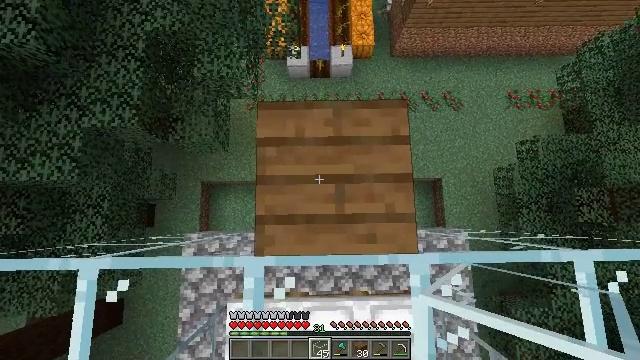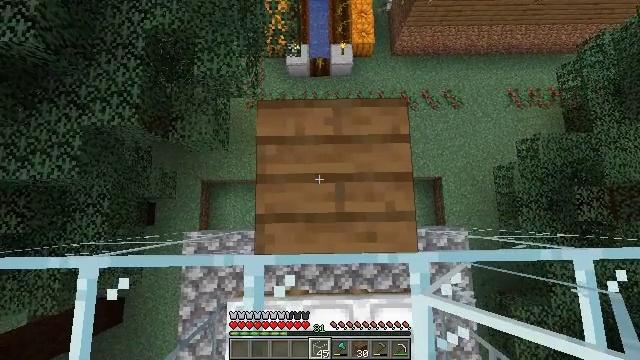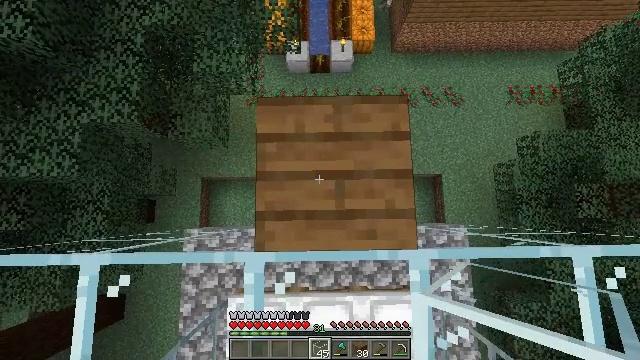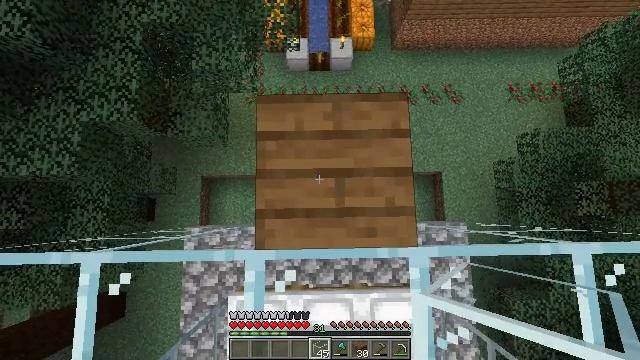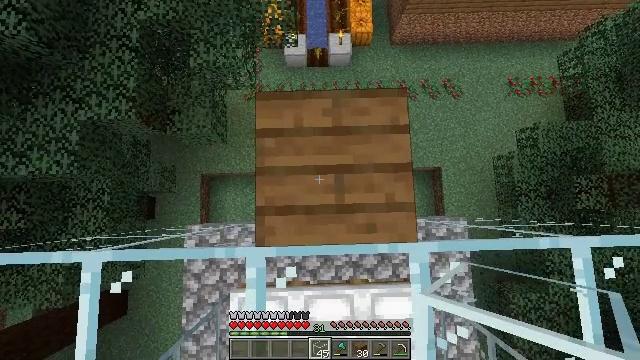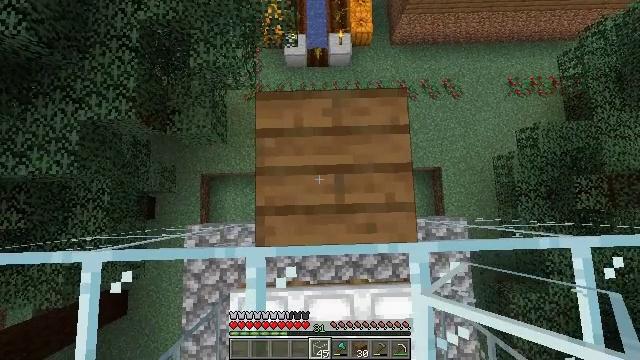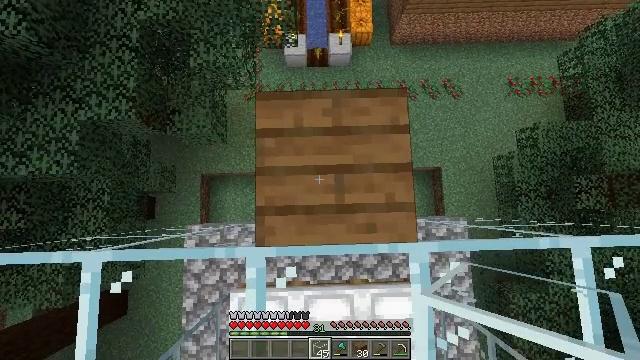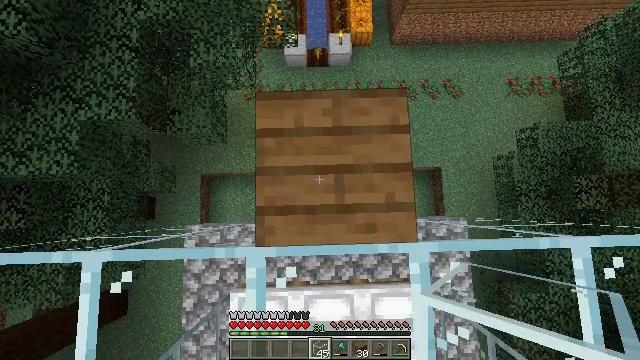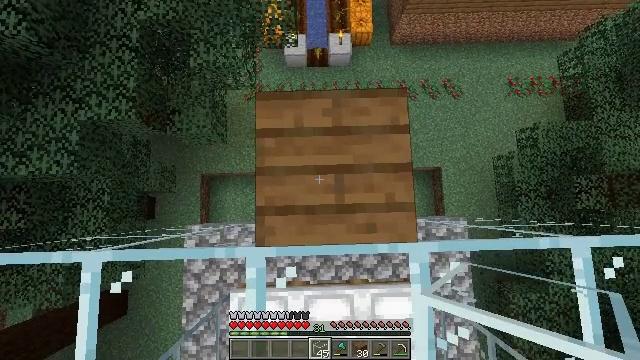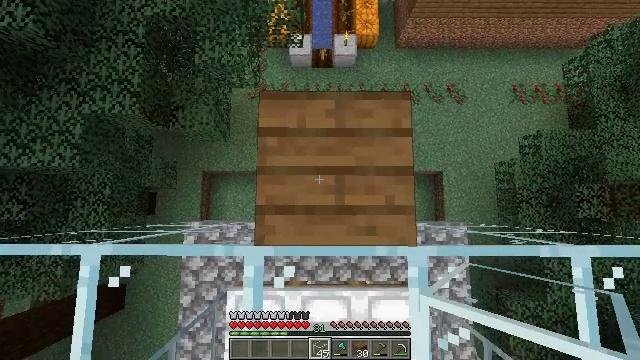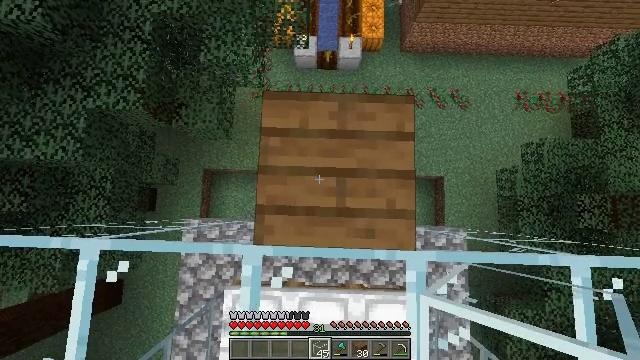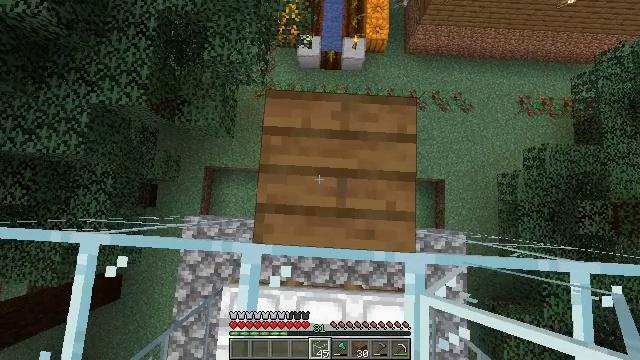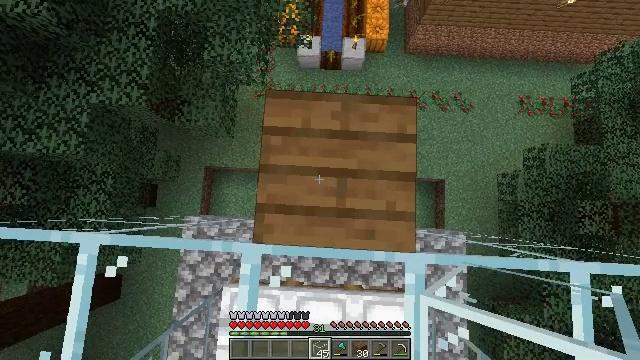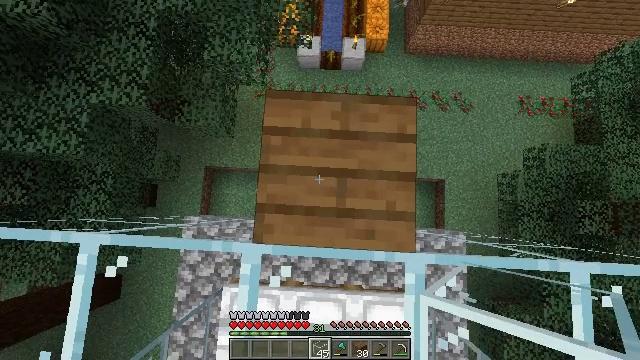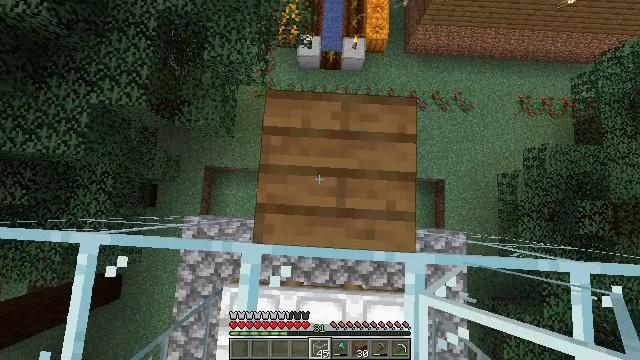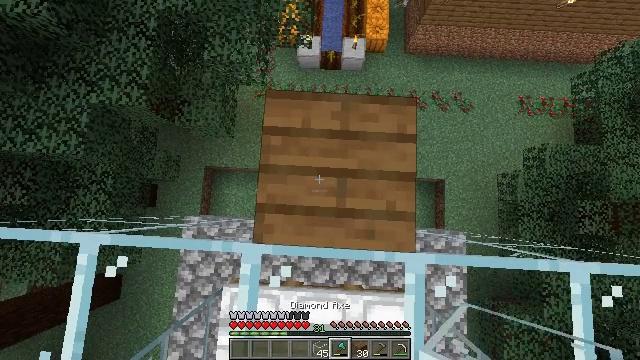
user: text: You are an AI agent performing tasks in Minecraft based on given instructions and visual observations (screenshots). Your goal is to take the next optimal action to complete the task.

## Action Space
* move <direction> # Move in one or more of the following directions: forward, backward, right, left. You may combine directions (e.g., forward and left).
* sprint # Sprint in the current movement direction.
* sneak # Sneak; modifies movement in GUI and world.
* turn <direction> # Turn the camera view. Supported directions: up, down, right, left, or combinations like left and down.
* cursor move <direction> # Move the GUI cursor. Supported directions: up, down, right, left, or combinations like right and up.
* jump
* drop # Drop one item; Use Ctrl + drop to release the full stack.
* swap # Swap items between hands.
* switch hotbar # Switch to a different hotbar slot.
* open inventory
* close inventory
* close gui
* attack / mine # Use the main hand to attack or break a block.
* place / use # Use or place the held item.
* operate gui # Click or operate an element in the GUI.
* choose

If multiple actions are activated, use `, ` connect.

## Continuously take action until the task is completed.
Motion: motion action
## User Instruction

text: Break spruce planks from a structure.
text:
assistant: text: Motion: no_op
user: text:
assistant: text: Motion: no_op
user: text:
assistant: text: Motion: no_op
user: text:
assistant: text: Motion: no_op
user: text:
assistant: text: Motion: no_op
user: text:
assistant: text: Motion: no_op
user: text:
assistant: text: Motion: no_op
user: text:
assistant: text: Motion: no_op
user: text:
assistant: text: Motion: turn left
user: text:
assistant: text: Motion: turn left
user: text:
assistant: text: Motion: turn left
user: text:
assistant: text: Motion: no_op
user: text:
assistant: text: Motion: no_op
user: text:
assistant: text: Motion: no_op
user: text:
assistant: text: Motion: no_op
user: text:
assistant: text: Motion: no_op
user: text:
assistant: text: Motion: no_op
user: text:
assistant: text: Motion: no_op
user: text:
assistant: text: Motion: no_op
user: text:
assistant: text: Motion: no_op
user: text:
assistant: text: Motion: no_op
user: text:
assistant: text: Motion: no_op
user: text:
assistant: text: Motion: no_op
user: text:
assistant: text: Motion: no_op
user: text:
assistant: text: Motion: no_op
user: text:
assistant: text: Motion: no_op
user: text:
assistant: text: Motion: no_op
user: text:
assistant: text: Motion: no_op
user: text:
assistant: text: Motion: no_op
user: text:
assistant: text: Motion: no_op